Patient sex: M
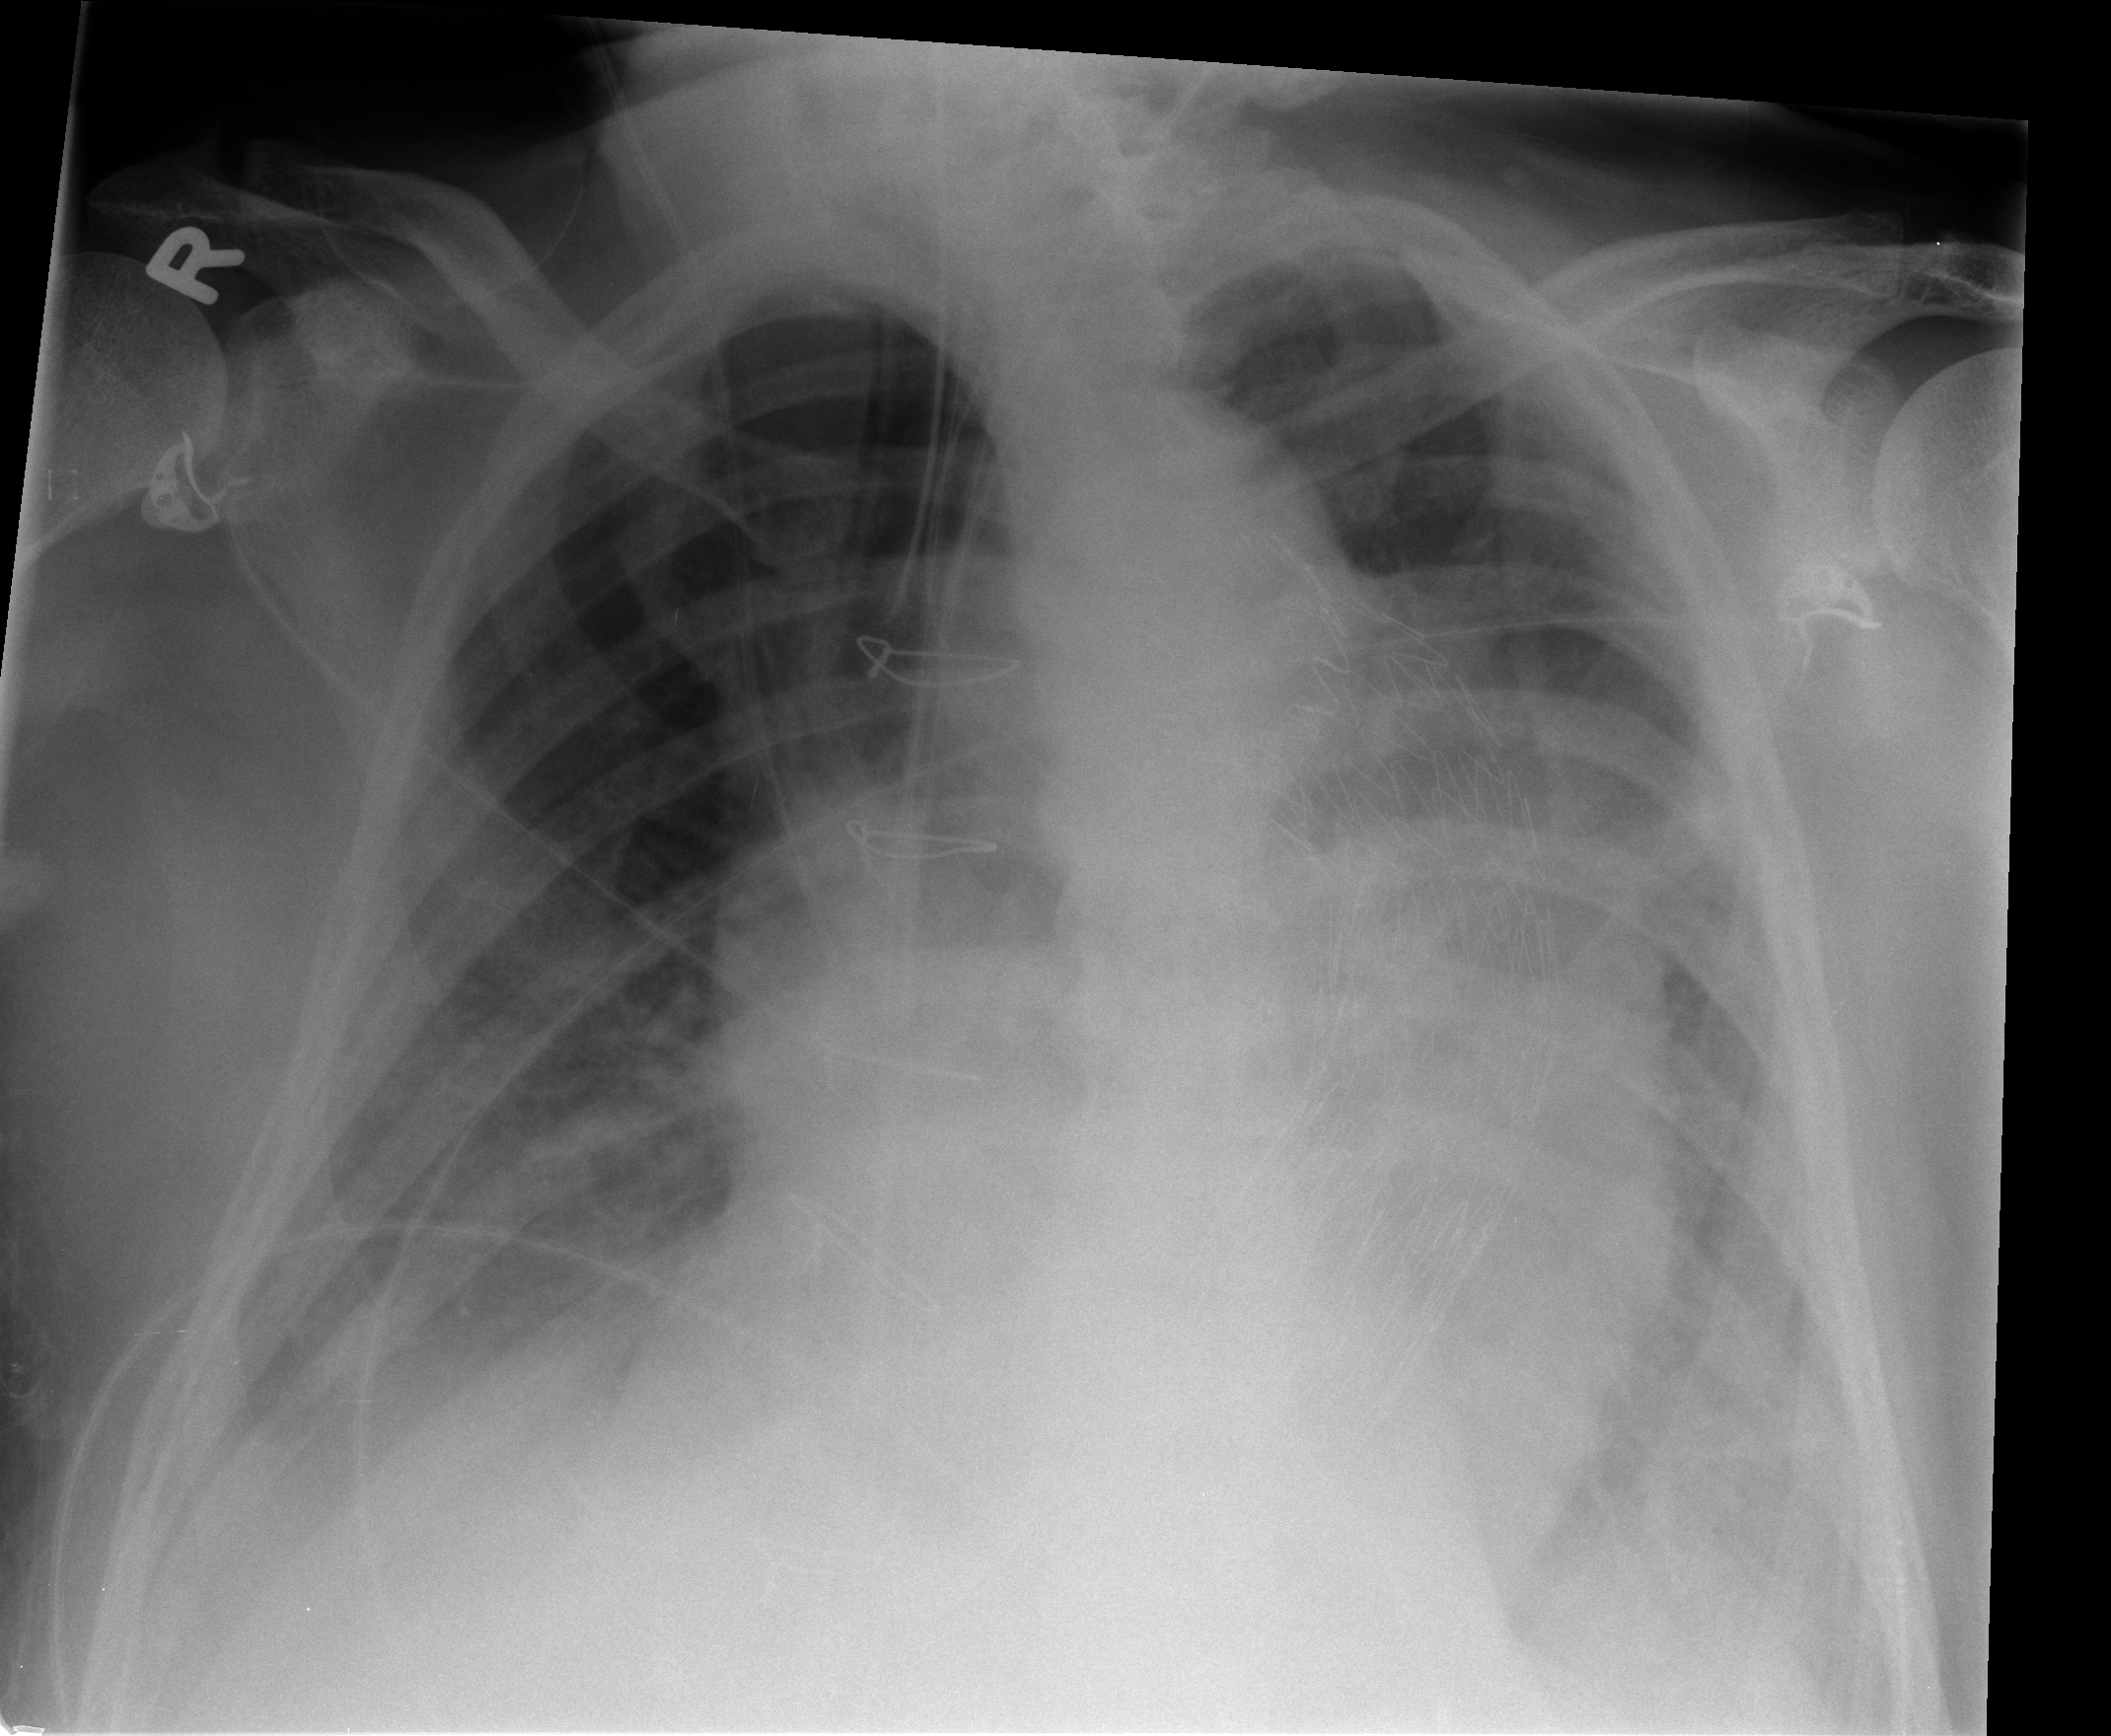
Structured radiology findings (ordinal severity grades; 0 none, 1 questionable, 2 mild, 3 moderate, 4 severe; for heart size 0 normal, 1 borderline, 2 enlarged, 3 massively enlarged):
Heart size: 3
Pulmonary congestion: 3
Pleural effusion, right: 3
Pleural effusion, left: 3
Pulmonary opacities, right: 3
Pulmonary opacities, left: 2
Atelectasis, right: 2
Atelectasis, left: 2